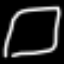
Label: square